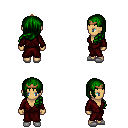
a pixel art fantasy rpg character, female body template, human, tanned skin, red robe, red pants, green left-swept hairstyle, bronze tiara, white slippers, four views (front, back, left, right), 2x2 character sprite sheet, small pixel art, hard edges, no anti-aliasing